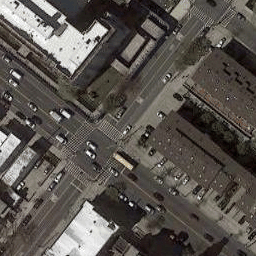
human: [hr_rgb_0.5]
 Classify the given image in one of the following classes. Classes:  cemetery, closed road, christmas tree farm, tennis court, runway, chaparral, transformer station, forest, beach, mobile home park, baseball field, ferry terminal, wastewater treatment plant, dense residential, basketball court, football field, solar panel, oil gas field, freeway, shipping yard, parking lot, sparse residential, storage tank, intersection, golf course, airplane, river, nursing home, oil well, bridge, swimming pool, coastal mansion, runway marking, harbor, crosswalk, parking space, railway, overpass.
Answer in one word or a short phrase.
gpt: intersection